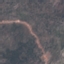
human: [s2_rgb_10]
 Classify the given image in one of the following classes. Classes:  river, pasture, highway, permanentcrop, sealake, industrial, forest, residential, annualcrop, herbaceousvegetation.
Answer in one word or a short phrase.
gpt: HerbaceousVegetation